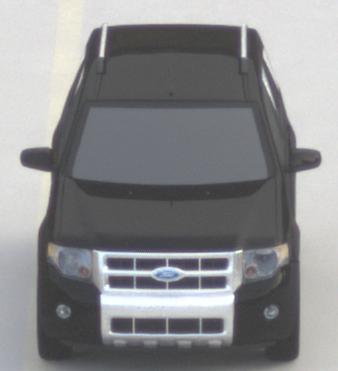
Make: Ford
Model: Escape Hybrid
Detailed model: -
Model produced from: 2004
Model produced until: 2012
Doors: 5
Color: black
Road condition: dry road
Daytime: morning or afternoon
Contrast: low contrast